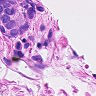
Metastatic tissue present: yes